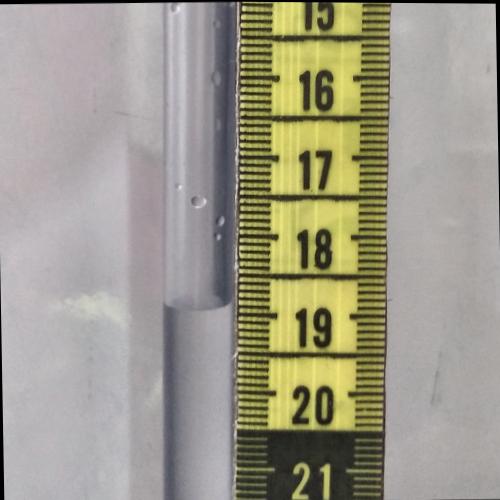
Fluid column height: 18.9 cm